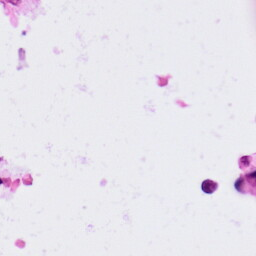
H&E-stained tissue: Colon